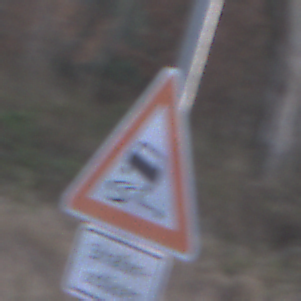
Verkehrszeichen: SchleuderOderRutschgefahr
Zusatzzeichen unten: HinweiseAufGefahrenDurchVerbaleAngabe3
Umgebung: Outdoor, Nature
Tageszeit: MorningAfternoon
Wetter: PartlyCloudy
Licht: Natural
Jahreszeit: NotSpecified
Kontrast: HighContrast